Question: I have Radio Group of Three Radio Button and a submit button also inside of ListView. I want to get the Button listener and also get the value of selected radio button. Below to my listview item view. please help me.

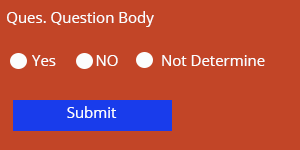
Answer: put this code inside click event
'''
if(rg1.getCheckedRadioButtonId()!=-1){
int id= rg1.getCheckedRadioButtonId();
View radioButton = rg1.findViewById(id);
int radioId = radioGroup.indexOfChild(radioButton);
RadioButton btn = (RadioButton) rg1.getChildAt(radioId);
String selection = (String) btn.getText();
}
'''